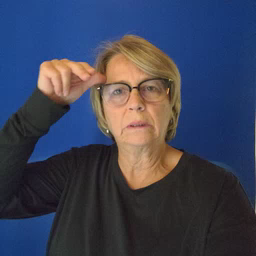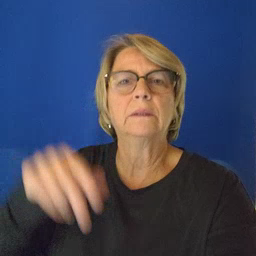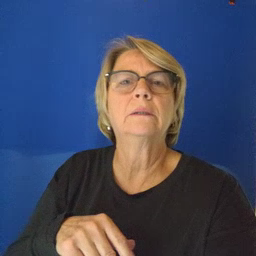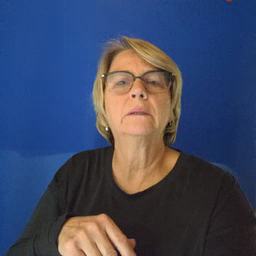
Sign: horse